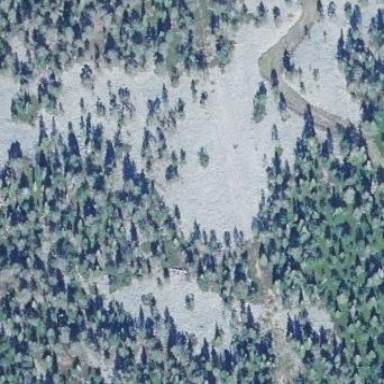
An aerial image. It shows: Natural scree.